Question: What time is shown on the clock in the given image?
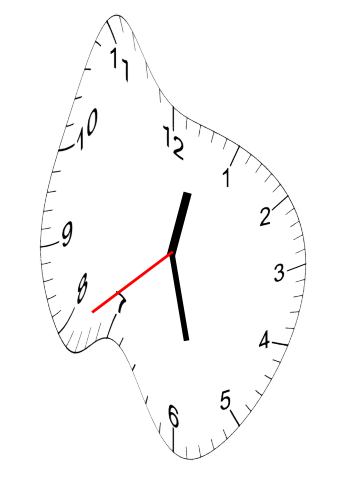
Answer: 12:27:39